Question: I need help making it so that when a user edits the values typed in one box, it updates the values in another box. For example, when the user updates the fields in , I would like the fields in to automatically update to reflect the values of the fields in . I have included a screenshot to demonstrate as well as the code I am using. I thought about using just some javascript ontab but I didn't see any examples with dynamic field names like mine. In the code the fields
'''
'<%="lnEntryItem[" + longNameIndex + "].start_month"%>' , '<%="lnEntryItem[" + longNameIndex + "].start_day"%>' and '<%="lnEntryItem[" + longNameIndex + "].start_year"%>'' should update ''<%="lnEntryItem[" + longNameIndex + "].end_month"%>' , '<%="lnEntryItem[" + longNameIndex + "].end_day"%>' and '<%="lnEntryItem[" + longNameIndex + "].end_year"%>'' respectively.
'''

Code:
'''
<%!
private String current(int index) {
String output = "";
if (index == 0) {
output = "<td>&nbsp;<font color="red"><em>Current</em></font></td>";
} else if (index == 1) {
output = "<td>&nbsp;<font color="blue"><em>Next Most Recent</em></font></td>";
} else if (index == 2) {
output = "<td>&nbsp;<font color="blue"><em>2nd Most Recent</em></font></td>";
} else if (index == 3) {
output = "<td>&nbsp;<font color="blue"><em>3rd Most Recent</em></font></td>";
} else if (index >= 4) {
output = "<td>&nbsp;<font color="blue"><em>" + index + "th Most Recent</em></font></td>";
}
return output;
}
%>
<html:form action="EditUnit.do" method="POST" enctype="multipart/form-data" focus="xid">
<p><bean:define id="oldForm" property="writeUnitForm" name="ses" scope="session"/>
<bean:define id="newForm" name="EditUnitForm" scope="session"/>
<bean:define id="unit_id" property="unit_id" name="oldForm" scope="page"/>
<bean:define id="unit" property='<%= (String) pageContext.getAttribute("unit_id")%>' name="listUnitInfo" scope="page"/>
Unit ID: <bean:write property="unit_num" name="unit" scope="page"/></p>
<hr/>
Unit names: Enter Names and start date (default: today)
<table border="0" cellspacing="0">
<tr style="border-bottom: #000000 1px solid;">
<th>Start (mm/dd/yyyy)&nbsp;</th>
<th>&nbsp;-&nbsp;</th>
<th>&nbsp;End (mm/dd/yyyy)&nbsp;</th>
<th>Long Name</th>
<th>&nbsp;</th>
<th>&nbsp;</th>
</tr>
<%! int longNameIndex;%>
<%! int longNameCount = 0;%>
<logic:iterate id="lnEntryItem" indexId="longNameIndex" property="long_names" name="newForm" scope="page">
<tr>
<td style="text-align: right;"><html:text property='<%="lnEntryItem[" + longNameIndex + "].start_month"%>' size="2" maxlength="2"/>/<html:text property='<%="lnEntryItem[" + longNameIndex + "].start_day"%>' size="2" maxlength="2"/>/<html:text property='<%="lnEntryItem[" + longNameIndex + "].start_year"%>' size="4" maxlength="4"/>&nbsp;</td>
<td>&nbsp;-&nbsp;</td>
<% if (longNameIndex == 0) {%>
<td style="text-align: right;"><html:text property='<%="lnEntryItem[" + longNameIndex + "].end_month"%>' size="2" maxlength="2"/>/<html:text property='<%="lnEntryItem[" + longNameIndex + "].end_day"%>' size="2" maxlength="2"/>/<html:text property='<%="lnEntryItem[" + longNameIndex + "].end_year"%>' size="4" maxlength="4"/>&nbsp;</td>
<% } else {%>
<td style="text-align: right;"><html:text readonly="true" property='<%="lnEntryItem[" + longNameIndex + "].end_month"%>' size="2" maxlength="2"/>/<html:text readonly="true" property='<%="lnEntryItem[" + longNameIndex + "].end_day"%>' size="2" maxlength="2"/>/<html:text readonly="true" property='<%="lnEntryItem[" + longNameIndex + "].end_year"%>' size="4" maxlength="4"/>&nbsp;</td>
<% }%>
<td>&nbsp;<html:text property='<%="lnEntryItem[" + longNameIndex + "].data"%>' size="70" maxlength="70"/>&nbsp;</td>
<%=current(longNameIndex)%>
<% if (longNameIndex == 0) {%>
<td><font color="red"><strong>*Required</strong></font></td>
<% } else {%>
<td></td>
<% }%>
</tr>
<%longNameCount++;%>
</logic:iterate>
<tr>
<td></td>
<td></td>
<td></td>
<td><input type="submit" name="btn_addfield_longName" value="Add a Long Name"/>
<% if (longNameCount > 1) {%>
&nbsp;<input type="submit" name="btn_rmvfield_longName" value="Remove Last Row"/>
<% }%>
<%longNameCount = 0;%>
</td>
<td></td>
</tr>
</table>
'''
JQuery script I was attempting to use:
'''
<script>
$(function(){
$('START DATE ID').keyup(function() { //how to know what that is?
var item=$(this);
if(item.val() != "") {
var tot = item.val();
$('END DATE ID').val(tot); //how to know what that is?
}
});
});
</script>
'''
But I am not sure how I can modify that to incorporate the dynamic field names.
Here is the HTML of the jsp:
'''
<table border="0" cellspacing="0">
<tbody>
<tr style="border-bottom: #000000 1px solid;">
<th>Start (mm/dd/yyyy)&nbsp;</th>
<th>&nbsp;-&nbsp;</th>
<th>&nbsp;End (mm/dd/yyyy)&nbsp;</th>
<th>Long Name</th>
<th>&nbsp;</th>
<th>&nbsp;</th>
</tr>
<tr>
<input type="hidden" name="lnEntryItem[0].id" value="2750"/>
<td style="text-align: right;">
<input type="text" name="lnEntryItem[0].start_month" maxlength="2" size="2" value="05"/>
/<input type="text" name="lnEntryItem[0].start_day" maxlength="2" size="2" value="30"/>
/<input type="text" name="lnEntryItem[0].start_year" maxlength="4" size="4" value="2013"/>
</td>
<td>&nbsp;-&nbsp;</td>
<td style="text-align: right;">
<input type="text" name="lnEntryItem[0].end_month" maxlength="2" size="2" value=""/>
/<input type="text" name="lnEntryItem[0].end_day" maxlength="2" size="2" value=""/>/
<input type="text" name="lnEntryItem[0].end_year" maxlength="4" size="4" value=""/>
</td>
<td>
<input type="text" name="lnEntryItem[0].data" maxlength="70" size="70" value="Jen's test unit"/></td>
<td>&nbsp;<font color="red"><em>Current</em></font></td>
<td><font color="red"><strong>*Required</strong></font></td>
</tr>
<tr>
<input type="hidden" name="lnEntryItem[1].id" value="2757"/>
<td style="text-align: right;"><input type="text" name="lnEntryItem[1].start_month" maxlength="2" size="2" value="05"/>
/<input type="text" name="lnEntryItem[1].start_day" maxlength="2" size="2" value="01"/>
/<input type="text" name="lnEntryItem[1].start_year" maxlength="4" size="4" value="2013"/>
</td>
<td>&nbsp;-&nbsp;</td>
<td style="text-align: right;">
<input type="text" name="lnEntryItem[1].end_month" maxlength="2" size="2" value="05" readonly="readonly"/>
/<input type="text" name="lnEntryItem[1].end_day" maxlength="2" size="2" value="30" readonly="readonly"/>
/<input type="text" name="lnEntryItem[1].end_year" maxlength="4" size="4" value="2013" readonly="readonly"/>
</td>
<td>&
<input type="text" name="lnEntryItem[1].data" maxlength="70" size="70" value="Jen's testing unit"/></td>
<td><font color="blue"><em>Next Most Recent</em></font></td>
<td></td>
</tr>
<tr>
<td></td>
<td></td>
<td></td>
<td>
<input type="submit" name="btn_addfield_longName" value="Add a Long Name"/>
<input type="submit" name="btn_rmvfield_longName" value="Remove Last Row"/>
</td>
<td></td>
</tr>
</tbody>
</table>
'''
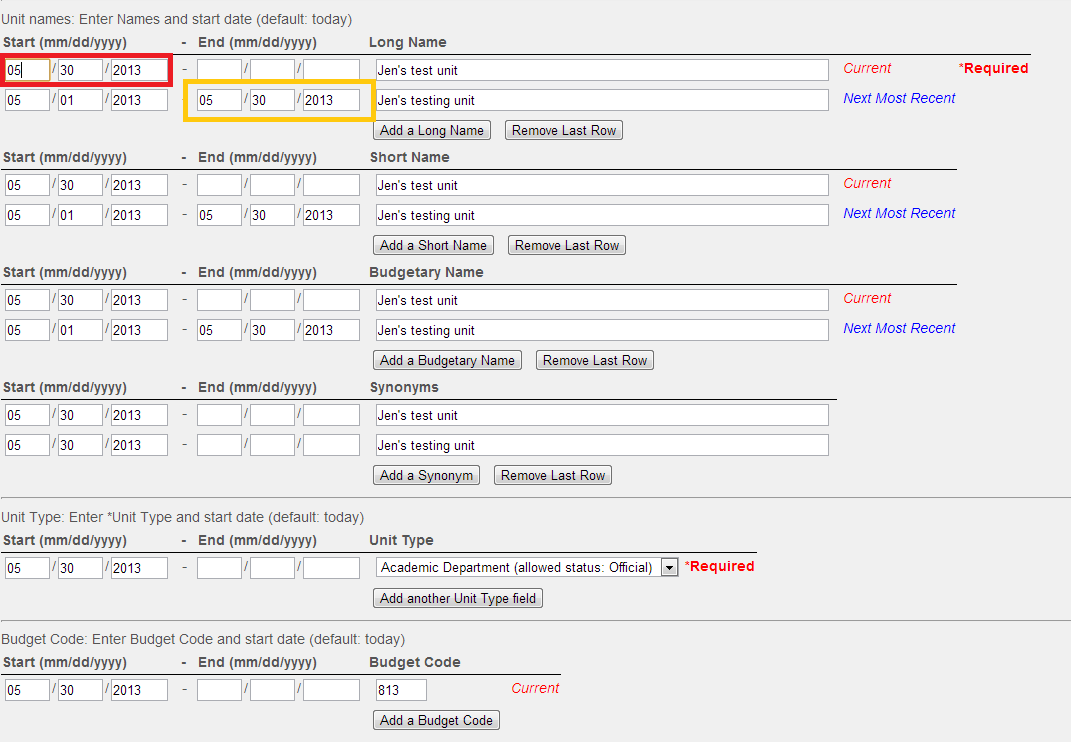
Answer: You've got your event handlers wrong. Use 'keyup' or 'change', not 'onkeyup' or 'onchange' (which would only be used if you were calling them inline).
Then use the following code:
'''
var startDate = $('input[name*="start_"]');
startDate.on('keyup', function () {
var index = this.name.indexOf('start_'),
name = this.name.substr(index).replace('start_', 'end_'),
prevEntry = $(this).parents('tr').next(),
endDate = prevEntry.find('input[name*="' + name + '"]');
endDate.val(this.value);
});
'''
<URL>